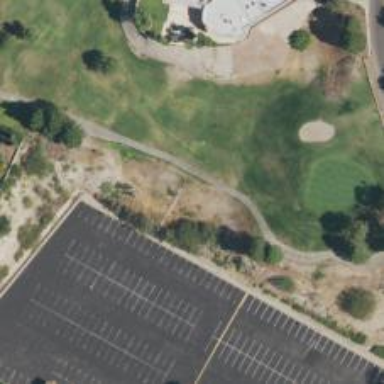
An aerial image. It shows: Path used for both walking and golf.